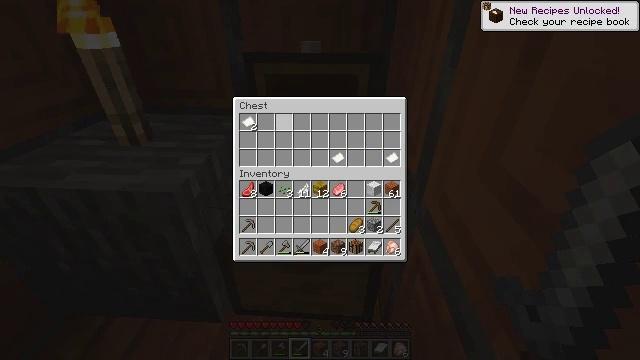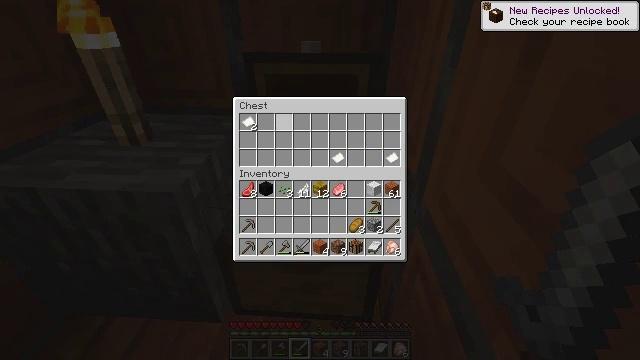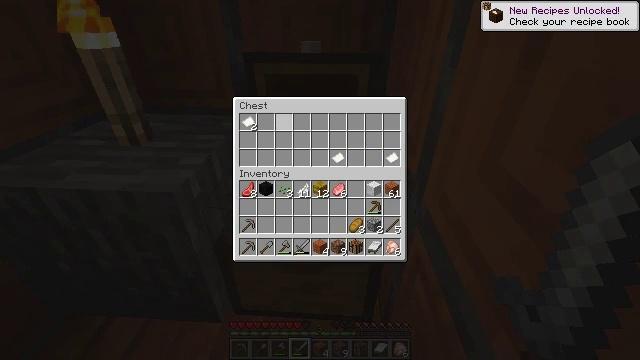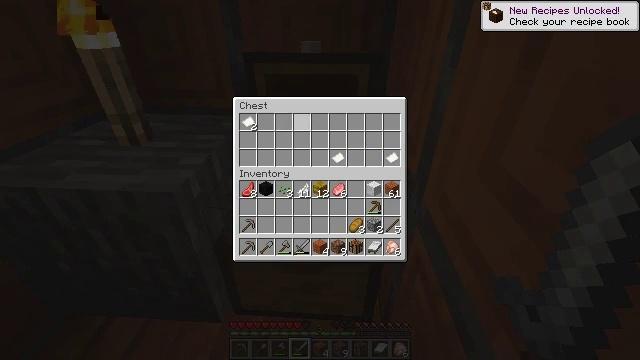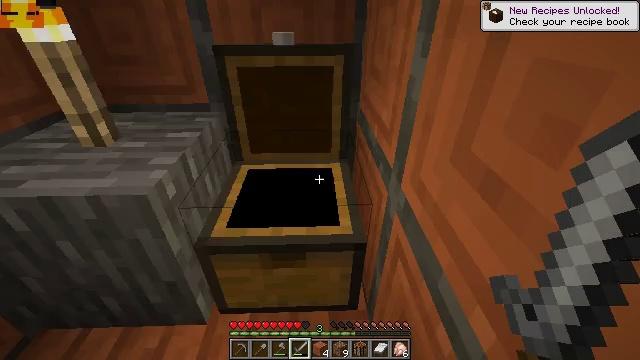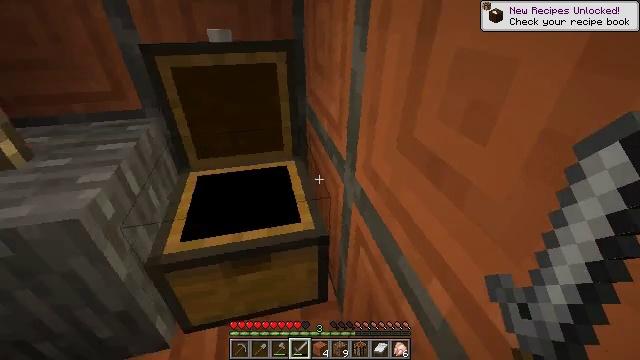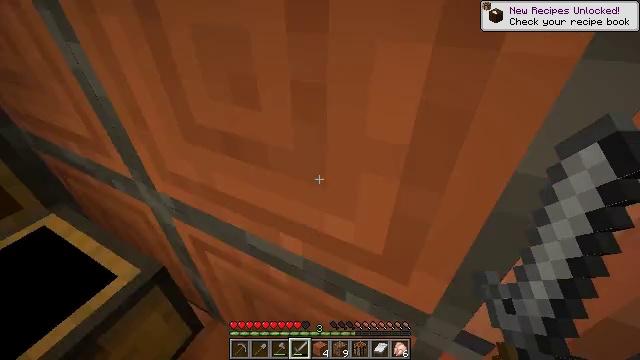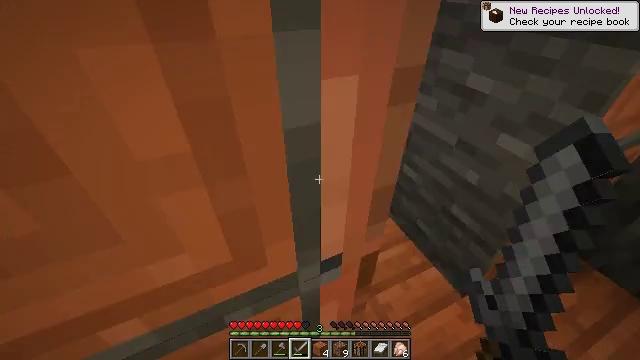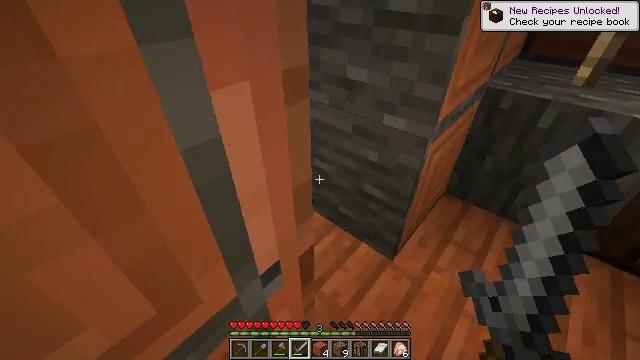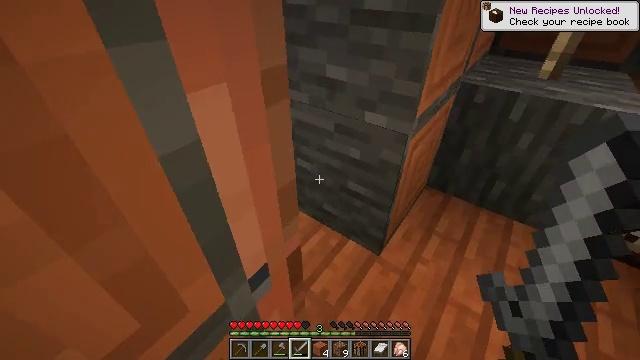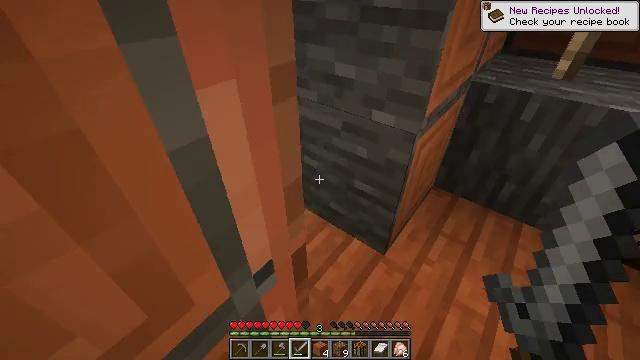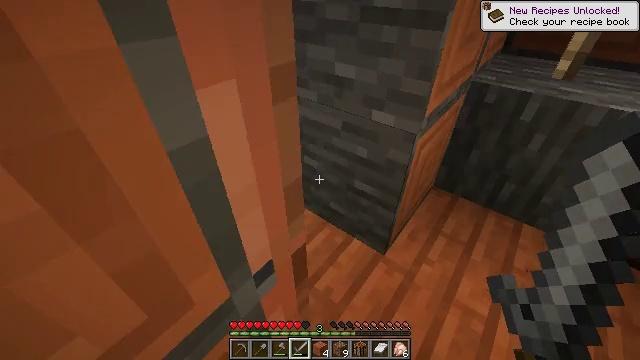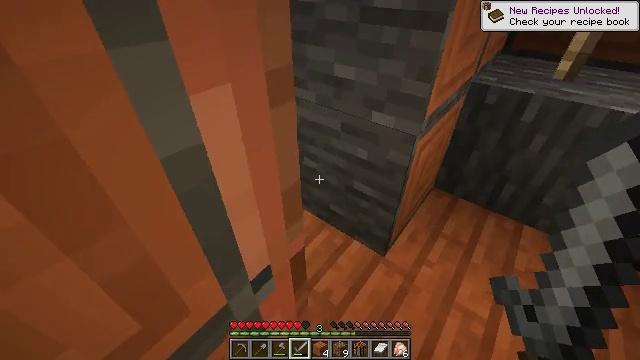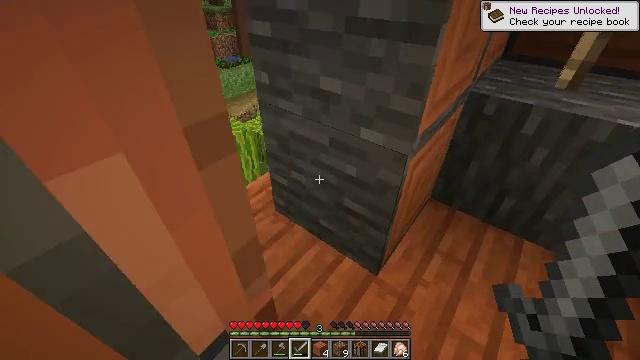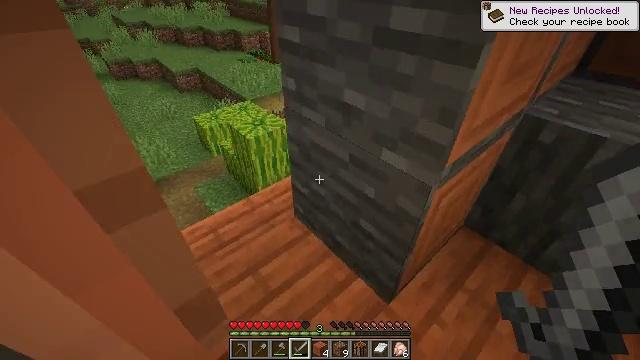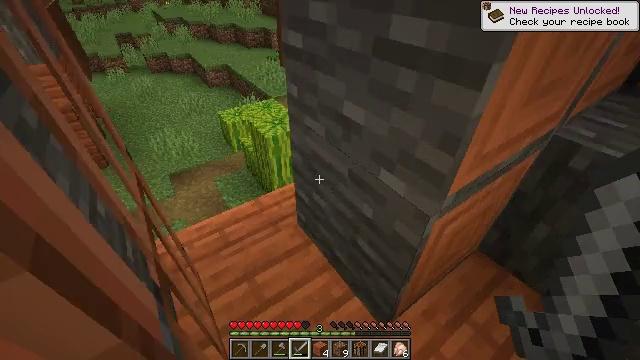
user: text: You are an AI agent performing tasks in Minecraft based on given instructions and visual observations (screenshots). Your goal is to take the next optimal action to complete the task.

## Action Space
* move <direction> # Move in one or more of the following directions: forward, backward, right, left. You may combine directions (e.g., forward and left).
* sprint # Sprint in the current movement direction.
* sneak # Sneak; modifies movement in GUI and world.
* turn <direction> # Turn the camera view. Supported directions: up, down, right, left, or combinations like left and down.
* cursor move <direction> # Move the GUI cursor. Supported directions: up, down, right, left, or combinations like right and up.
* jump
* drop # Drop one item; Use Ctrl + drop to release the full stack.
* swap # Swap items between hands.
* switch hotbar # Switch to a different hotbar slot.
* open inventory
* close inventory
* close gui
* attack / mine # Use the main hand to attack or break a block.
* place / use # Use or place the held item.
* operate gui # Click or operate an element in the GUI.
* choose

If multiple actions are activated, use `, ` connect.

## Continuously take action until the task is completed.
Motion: motion action
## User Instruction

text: Attack the melon to collect it.
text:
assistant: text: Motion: sneak
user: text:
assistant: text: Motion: sneak
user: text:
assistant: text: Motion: cursor move right
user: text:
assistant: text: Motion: cursor move right and down
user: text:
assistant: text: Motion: turn right, close gui
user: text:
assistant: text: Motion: turn right and down
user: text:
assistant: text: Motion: turn right and down
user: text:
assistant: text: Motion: turn right
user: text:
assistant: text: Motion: turn right
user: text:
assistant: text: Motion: turn left
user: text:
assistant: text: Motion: no_op
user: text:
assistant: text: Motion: move forward
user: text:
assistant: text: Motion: move forward and move right
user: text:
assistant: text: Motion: move forward and move right, turn left
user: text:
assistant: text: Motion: move forward and move right, turn left
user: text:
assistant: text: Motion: move forward
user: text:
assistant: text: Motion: move forward, turn left
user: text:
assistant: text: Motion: move forward, turn left and up
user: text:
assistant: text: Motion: move forward and move left, turn left
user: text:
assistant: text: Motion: move forward and move left, turn left
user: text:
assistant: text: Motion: move forward and move left
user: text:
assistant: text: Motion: move forward and move left
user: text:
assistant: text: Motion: move forward and move left
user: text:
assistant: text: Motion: move forward and move left
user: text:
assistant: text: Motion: move forward
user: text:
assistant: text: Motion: move forward
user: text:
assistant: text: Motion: move forward
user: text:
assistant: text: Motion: move forward
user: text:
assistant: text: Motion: move forward, turn right
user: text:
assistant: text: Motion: move forward, turn right and up